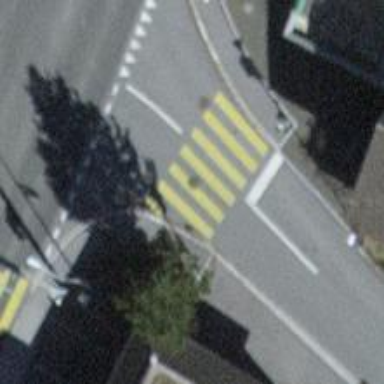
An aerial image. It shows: Marked zebra crossing on the road.